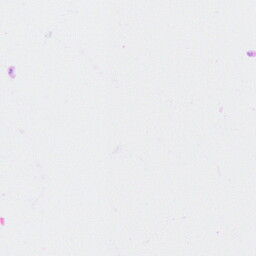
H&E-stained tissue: Breast